На рисунке показана тонкая линза, поверхность $S_1$ которой является эллипсоидом вращения (полученным при вращении вокруг большой оси) с фокусами в точках $F_1$ и $F_2$ и эксцентриситетом $e$. Поверхность $S_2$ — участок сферы с центром в точке $C$, совпадающей с $F_2$. Известно, что когда линза находится в воздухе, то падающие на неё вдоль оптической оси параллельные пучки (не обязательно параксиальные) точно фокусируются после преломления.
Найдите коэффициент преломления $n$ материала линзы.
Найдите, какому условию должны удовлетворять параметры эллипса, если точная фокусировка описанных в задаче пучков происходит при нахождении линзы в среде с показателем преломления $n'$.
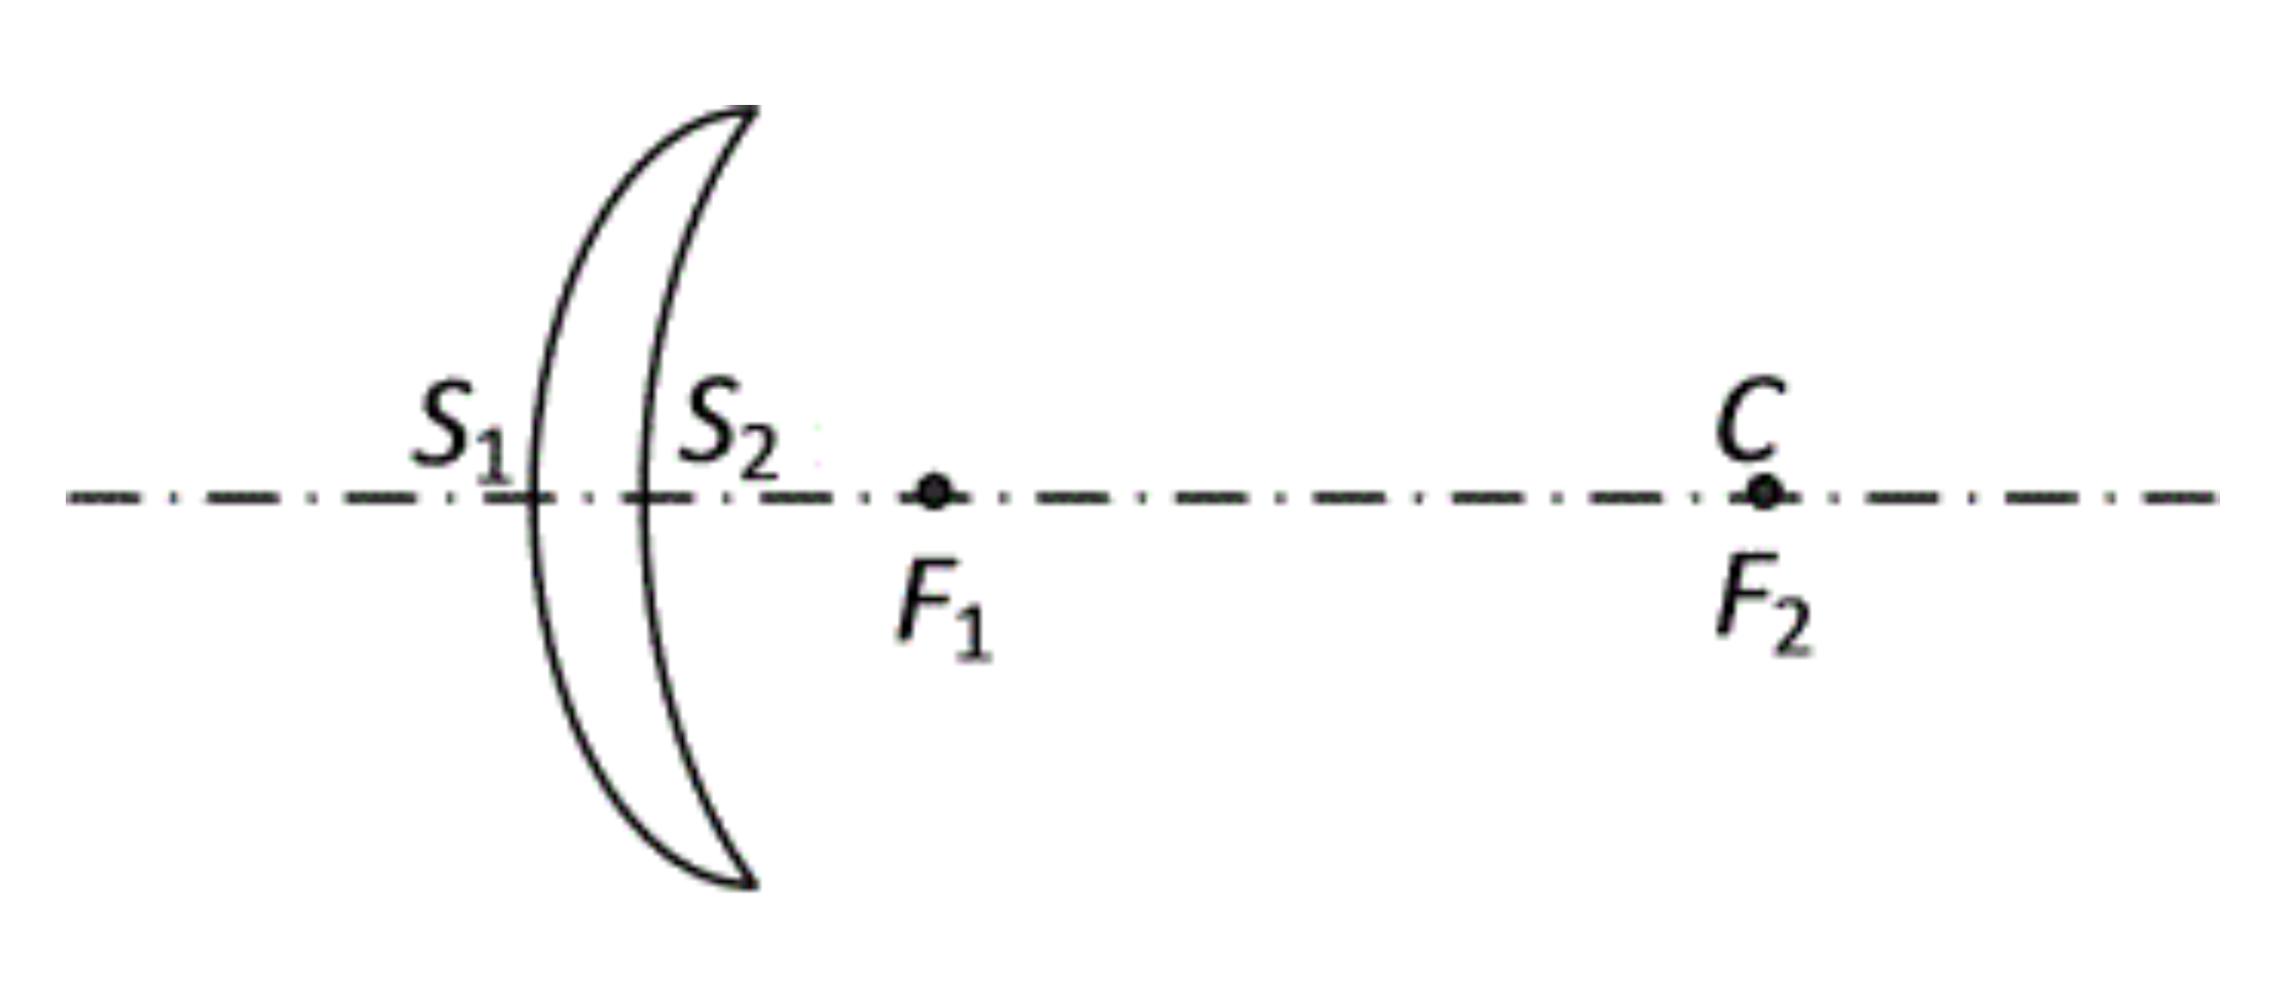
Найдите коэффициент преломления $n$ материала линзы.
Ответ: \[n=\frac{1}{e}.\]

Найдите, какому условию должны удовлетворять параметры эллипса, если точная фокусировка описанных в задаче пучков происходит при нахождении линзы в среде с показателем преломления $n'$.
Ответ: \[e=\frac{n'}{n}.\] Фокусировка невозможна при $n' > n$, так как $e < 1$.
Темы:
T, Оптика, Геометрическая оптика, Китайские, Линзы